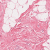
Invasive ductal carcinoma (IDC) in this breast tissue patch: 0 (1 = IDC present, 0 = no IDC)